Interaction volume radius: 5 \u00c5
Interaction volume height: 10 \u00c5
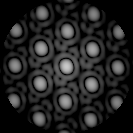
Disorder parameter: 0.02169